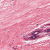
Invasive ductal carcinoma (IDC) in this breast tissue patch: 0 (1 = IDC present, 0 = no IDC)